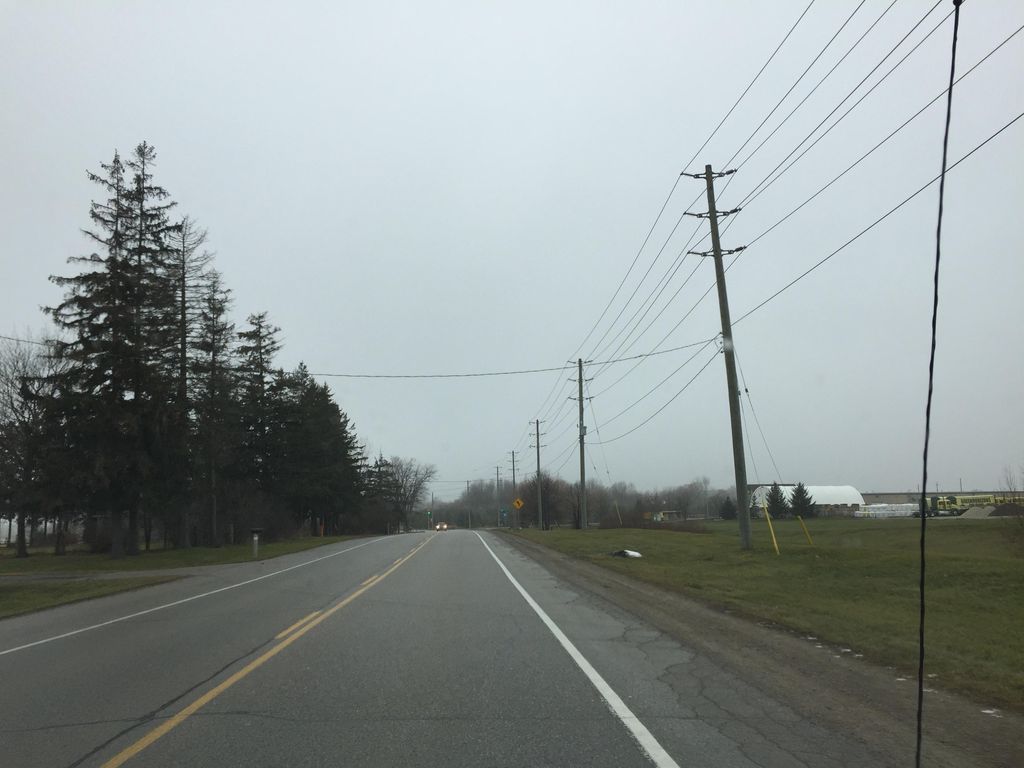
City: kitchener-waterloo